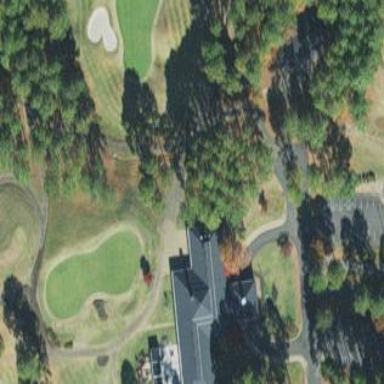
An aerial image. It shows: Clubhouse building at golf course.